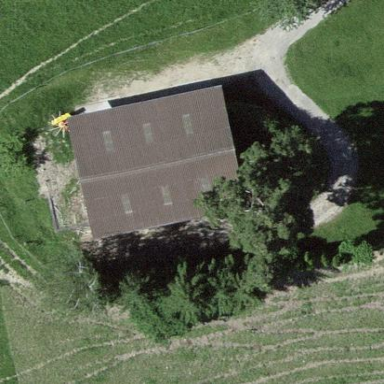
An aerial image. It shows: Shed building.